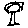
Label: tree